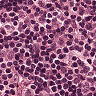
Metastatic tissue present: no